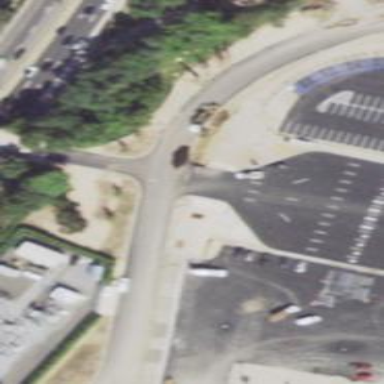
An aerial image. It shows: Asphalt road designated for service vehicles.